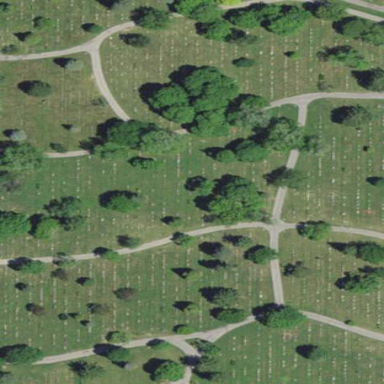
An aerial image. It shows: Cemetery.